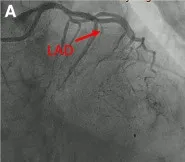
The initial emergency coronary angiography during the first hospitalization: (A) left coronary angiography revealed complete occlusion of the proximal left anterior descending artery (LAD) after the origin of the diagonal branch, with no residual segment observed. The left circumflex artery appeared small, and no significant stenosis was observed.
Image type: radiology (x_ray)